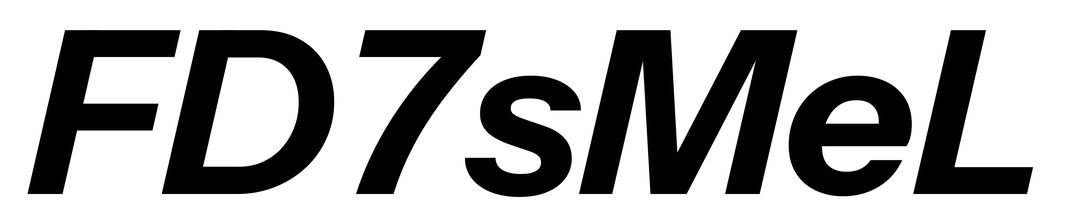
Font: InstrumentSans-Italic_Bold_Italic